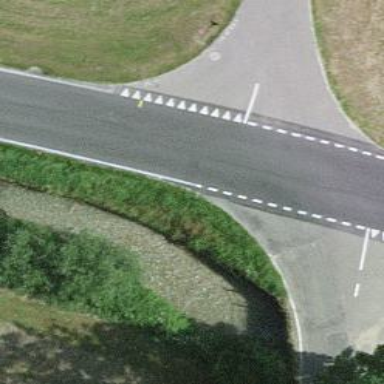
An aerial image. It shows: Bus stop along the road.